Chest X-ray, PA view. Patient: 22 years old, sex F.
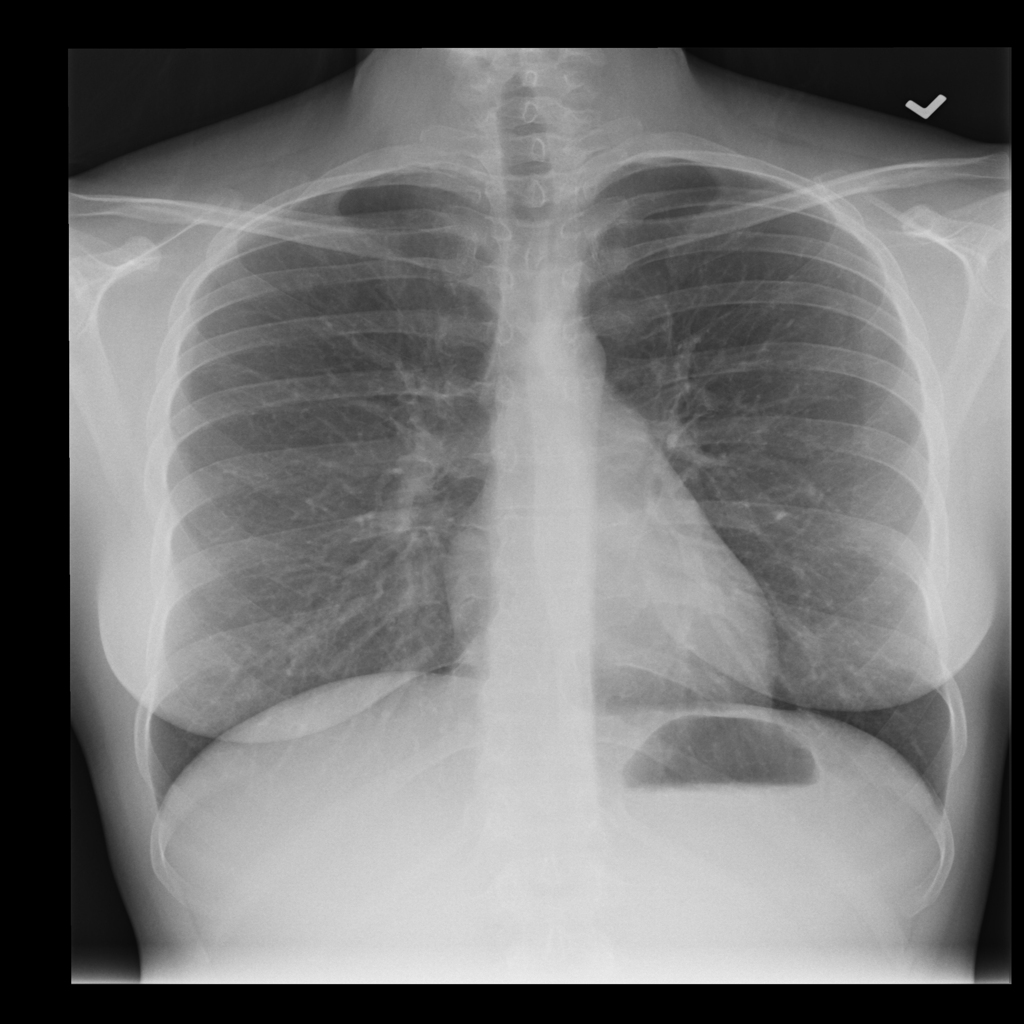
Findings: Consolidation